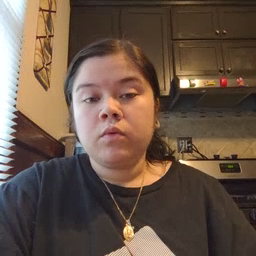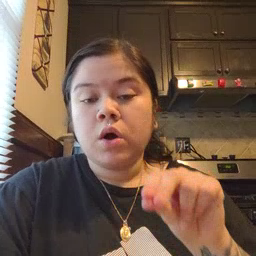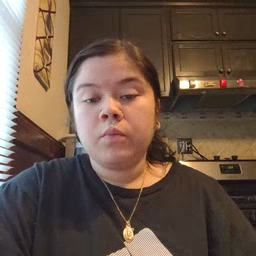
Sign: no